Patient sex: M
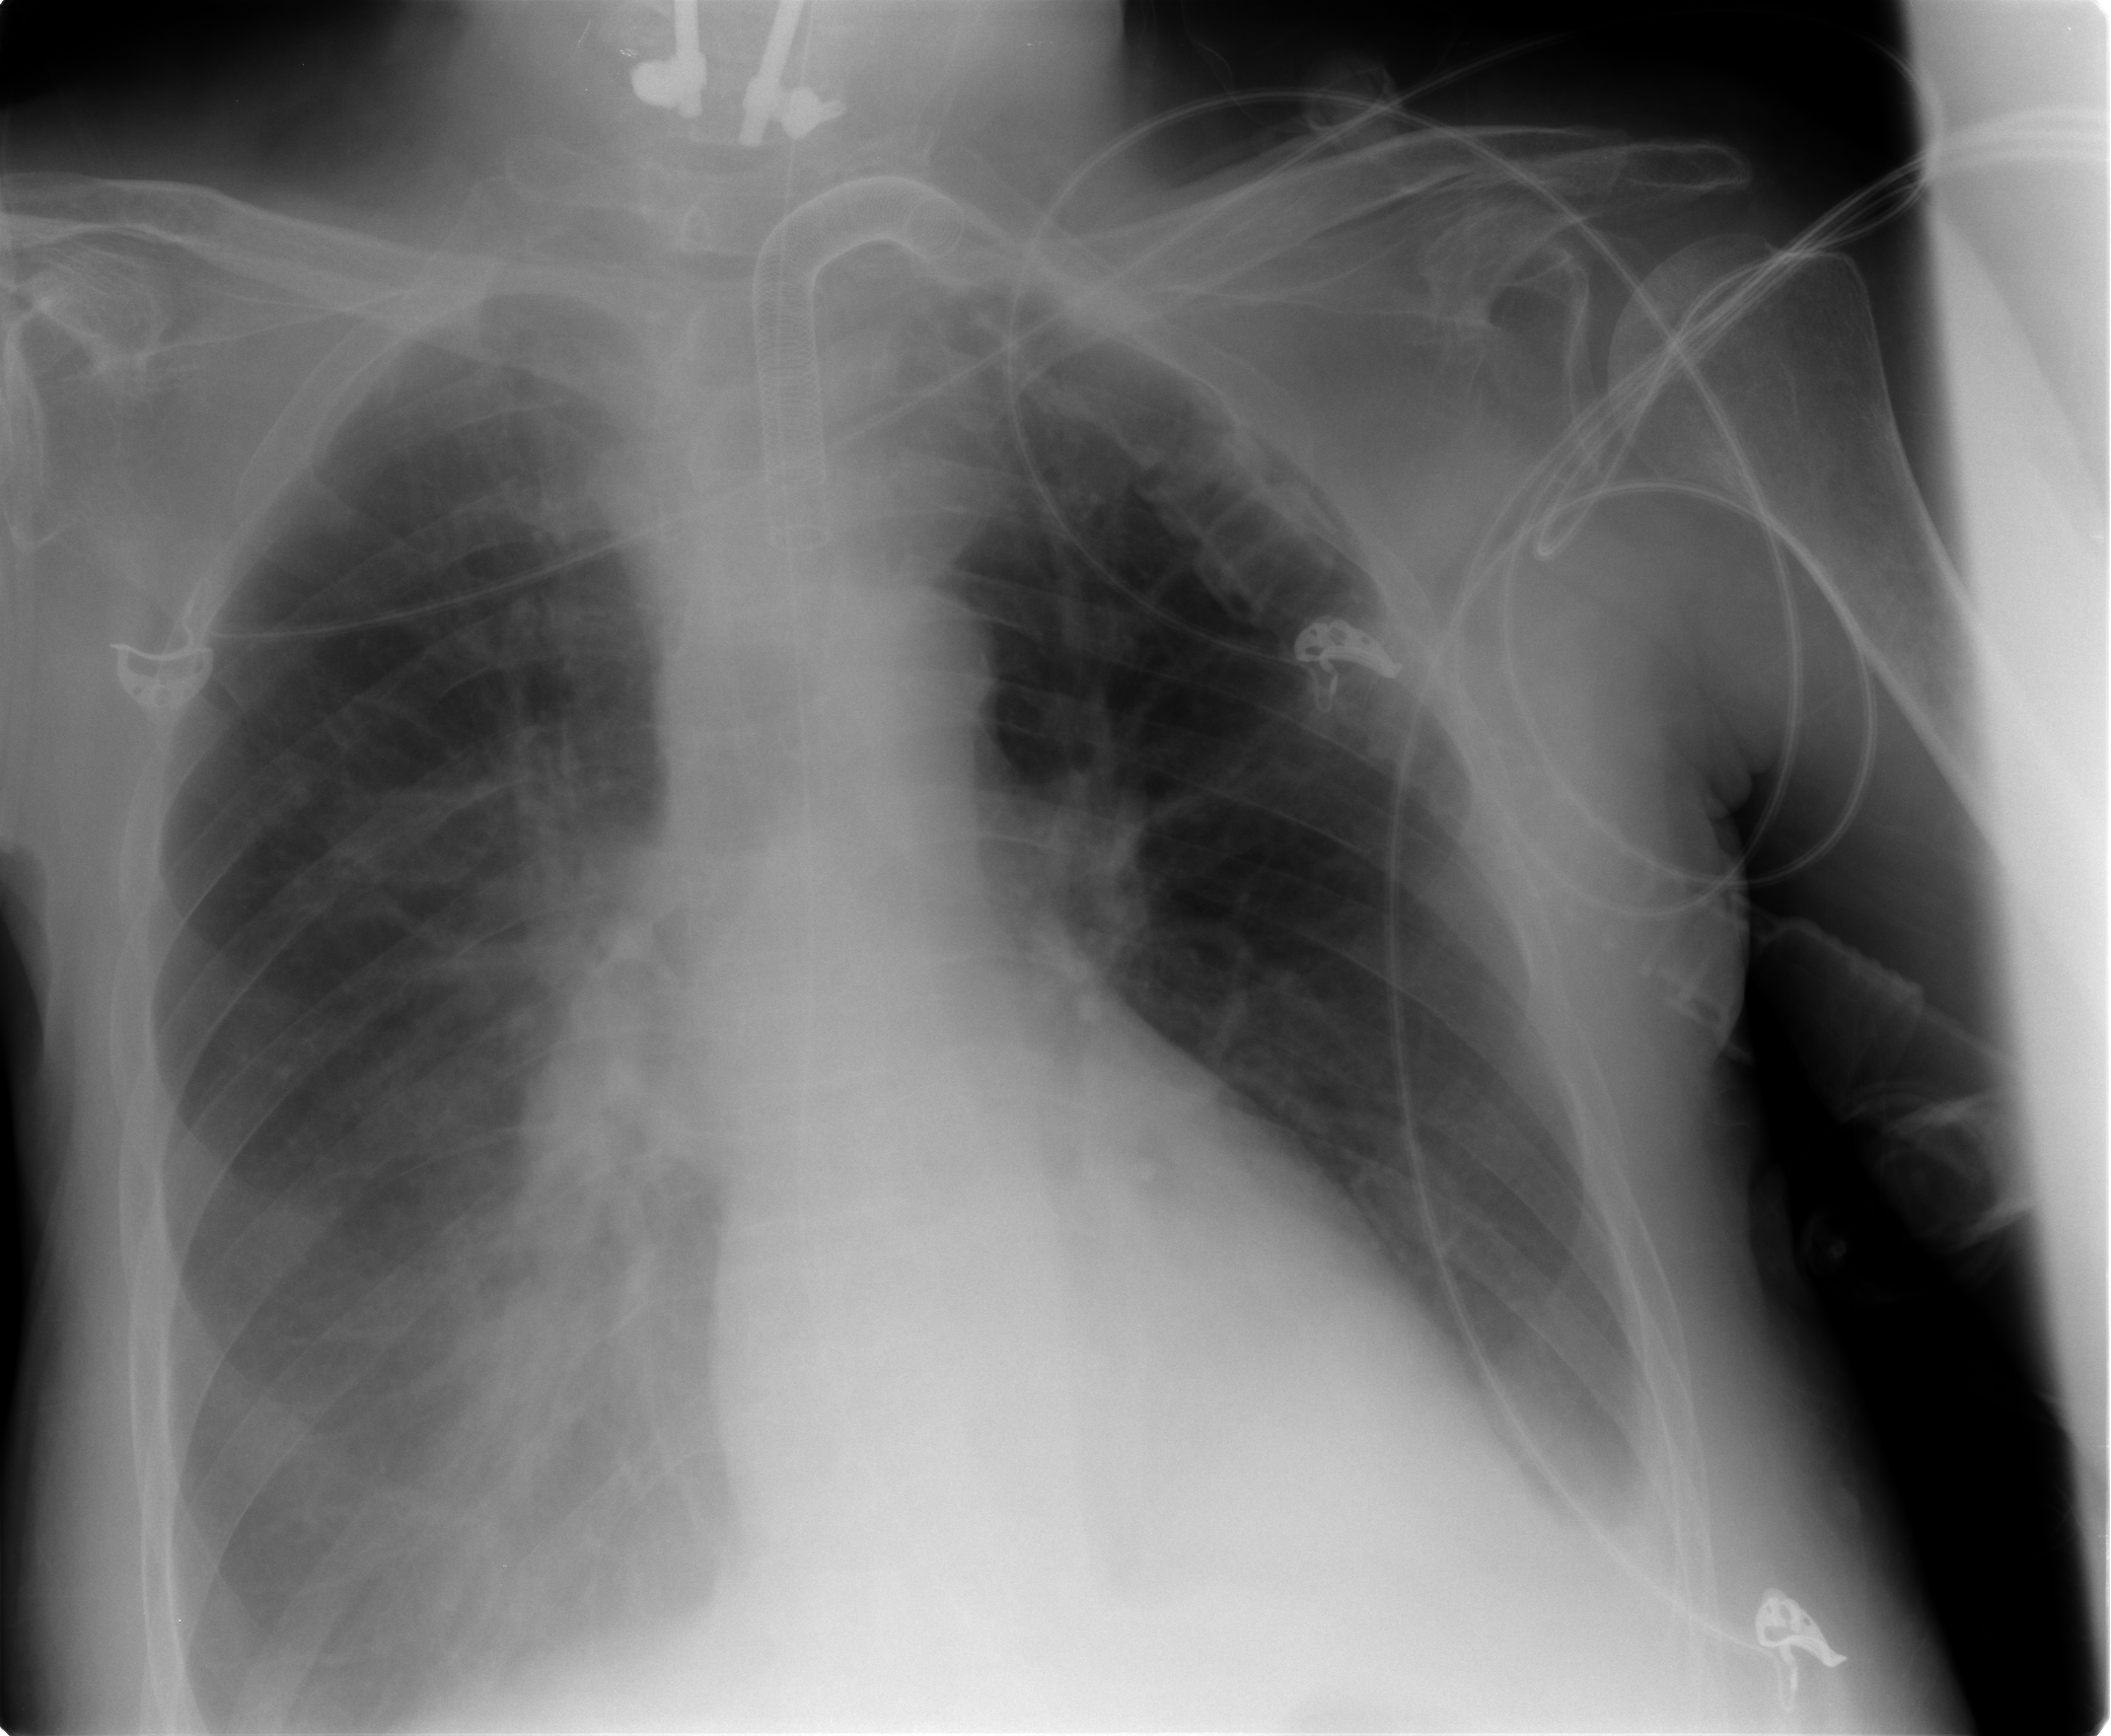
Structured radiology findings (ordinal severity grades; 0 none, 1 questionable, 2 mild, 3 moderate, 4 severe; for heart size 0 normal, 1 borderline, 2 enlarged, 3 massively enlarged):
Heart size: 0
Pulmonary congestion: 0
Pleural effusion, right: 2
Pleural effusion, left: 2
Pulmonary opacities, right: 0
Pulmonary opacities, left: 0
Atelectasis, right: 2
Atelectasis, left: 2